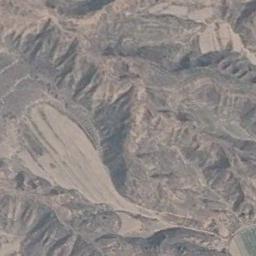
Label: terrace